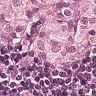
Metastatic tissue present: yes